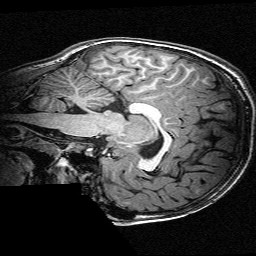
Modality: T1w
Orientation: sagittal
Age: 11
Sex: male
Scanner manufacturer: siemens
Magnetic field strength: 3 T
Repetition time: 2.3 s
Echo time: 0.00336 s